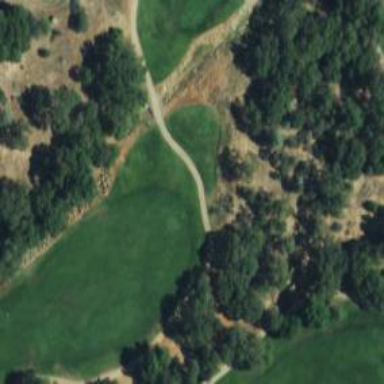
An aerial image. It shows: View of golf hole.